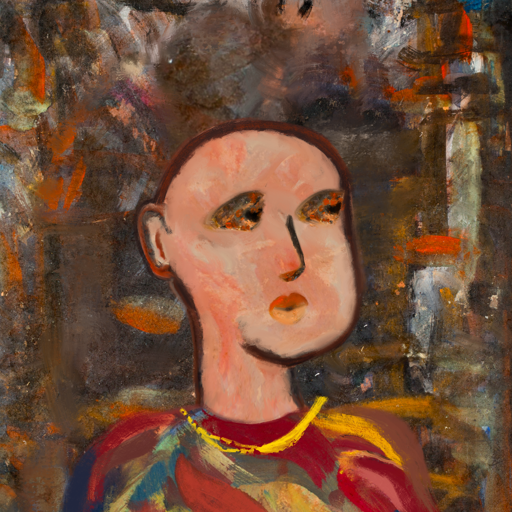
Background: GypsyQueen, Head And Neck Side: Roy_Bahadur, Face Side: Gypsy_Queen, Bust: Mother_And_Son_Son, Hair Side: Blank, Head Accessory: Blank, Second Necklace: Blank, Necklace: Irani_1, Baby: Blank